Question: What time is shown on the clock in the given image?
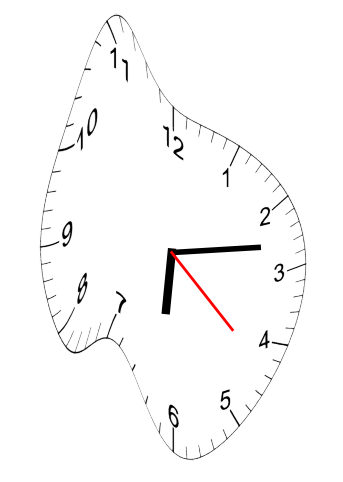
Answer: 06:13:22